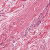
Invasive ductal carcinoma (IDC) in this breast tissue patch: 0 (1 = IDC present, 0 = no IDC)